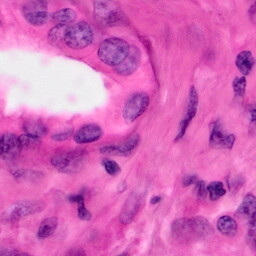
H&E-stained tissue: Pancreatic